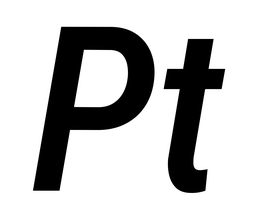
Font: Roboto-Italic_Condensed_Medium_Italic